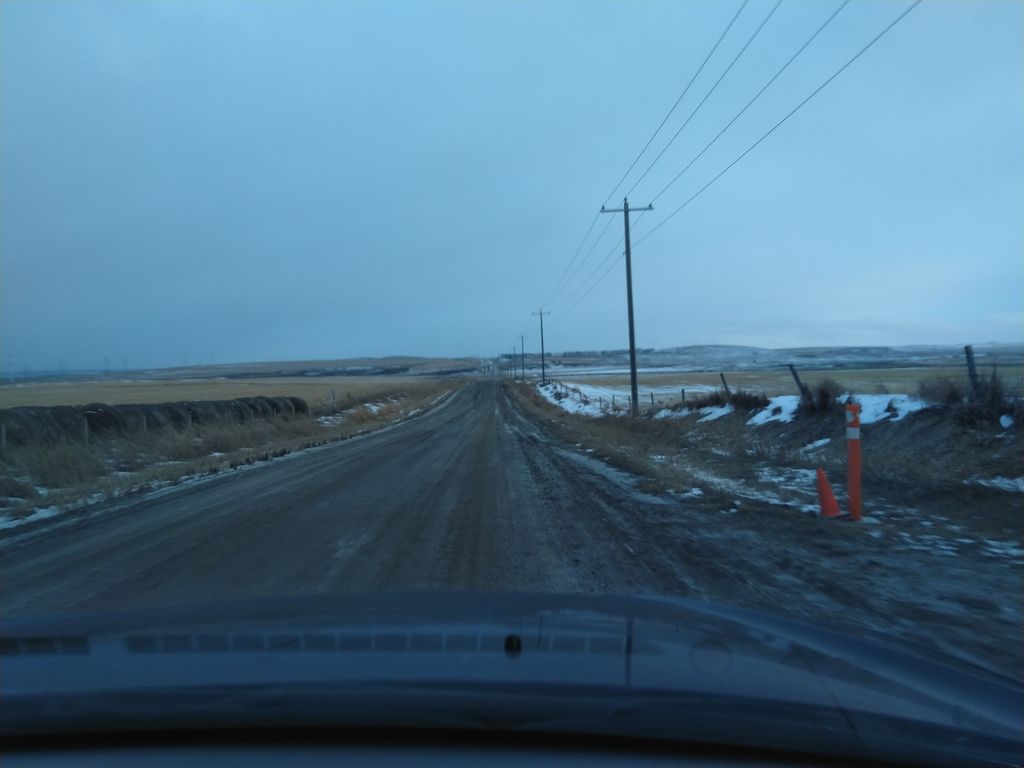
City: calgary